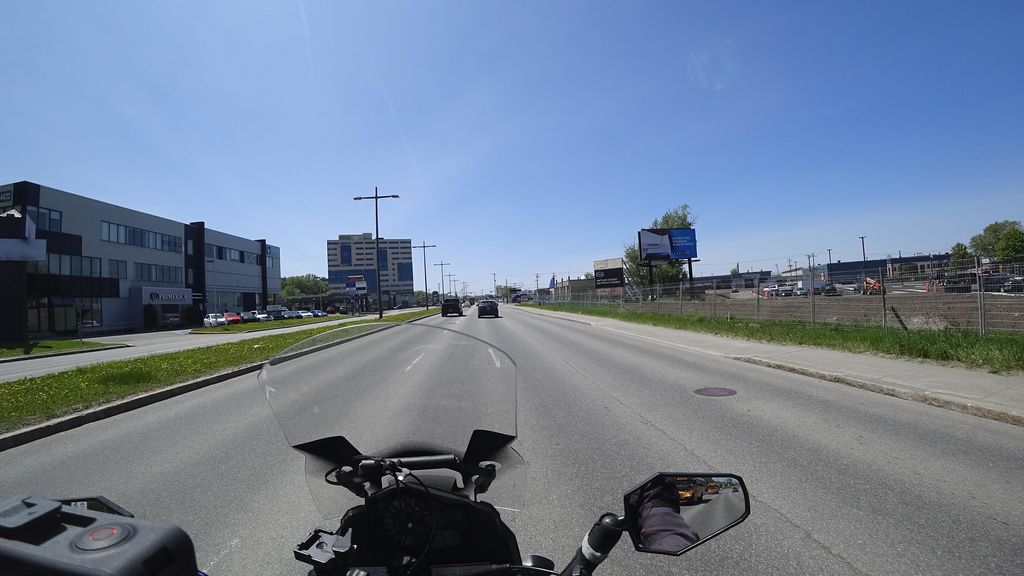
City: quebec_city